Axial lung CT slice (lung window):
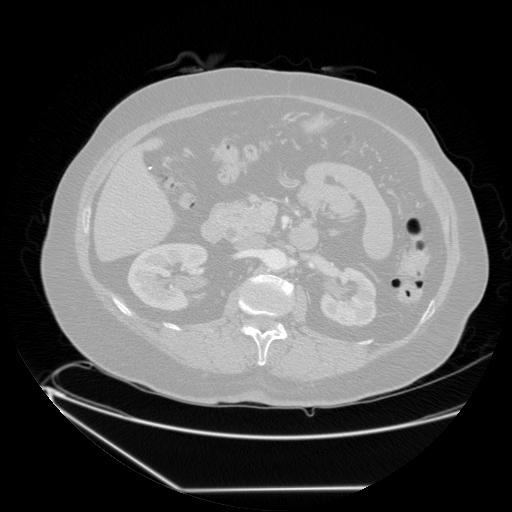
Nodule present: no